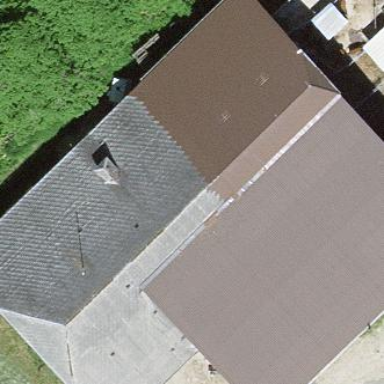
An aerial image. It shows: Farm building.